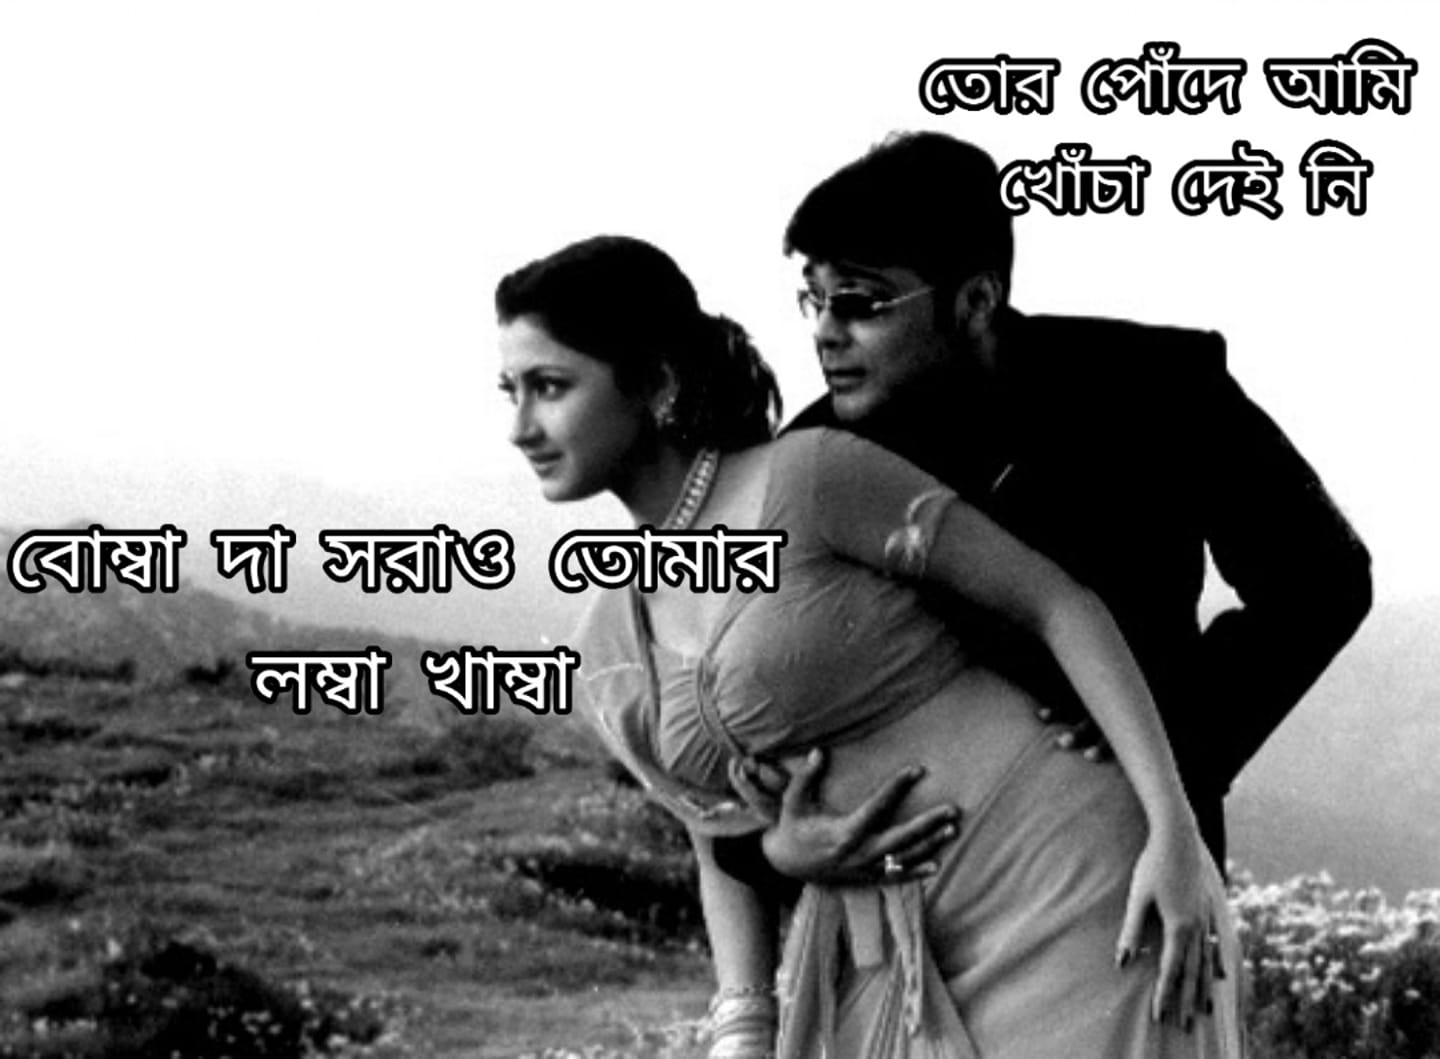
Caption: বোম্বা দা সরাও তোমার লম্বা খাম্বা    তোর পোঁদে আমি খোচা দেই নি
Label: hate